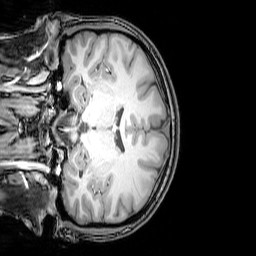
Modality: T1w
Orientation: coronal
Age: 22
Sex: female
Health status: healthy
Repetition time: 0.081 s
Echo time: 0.037 s